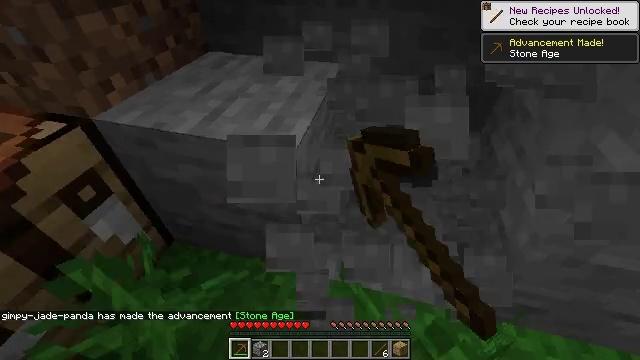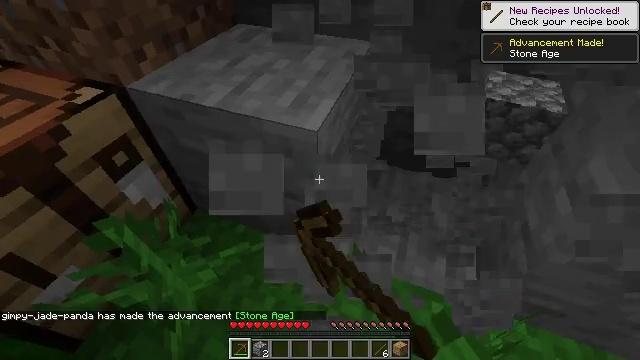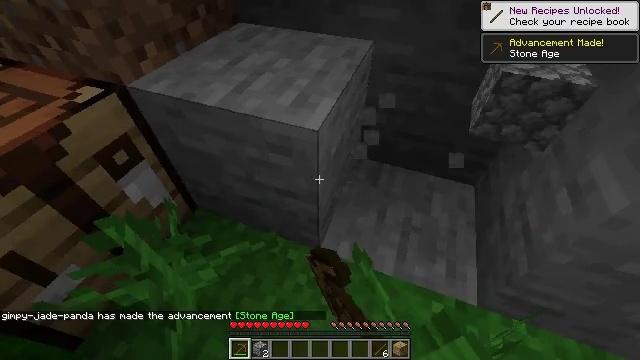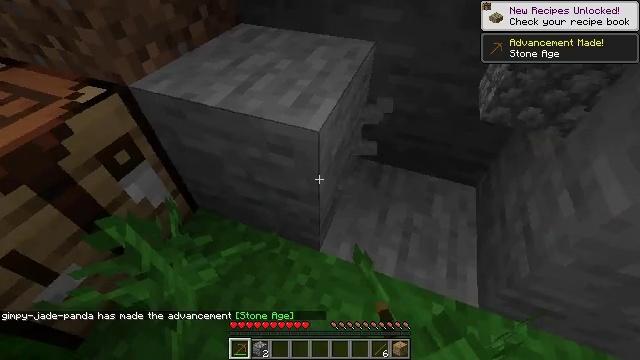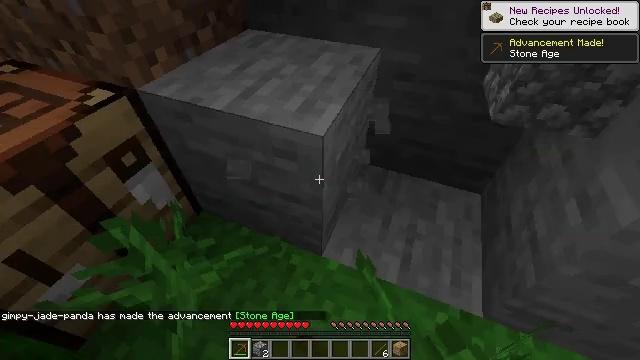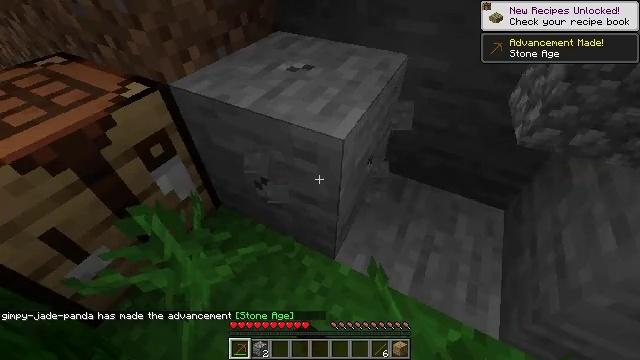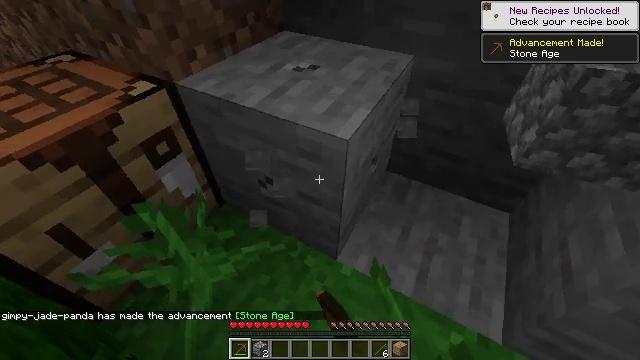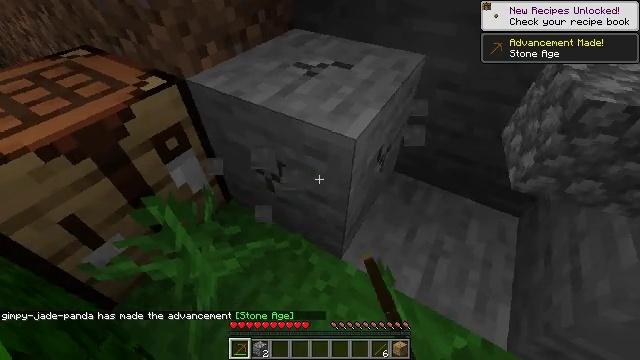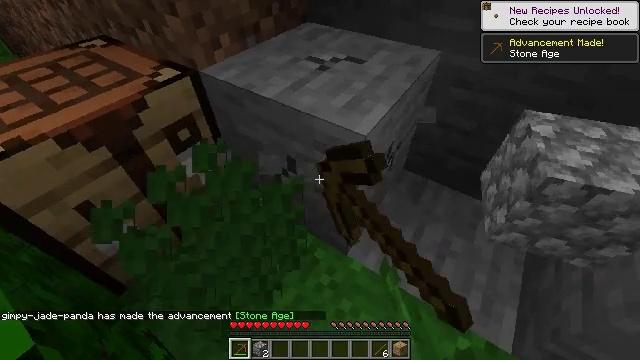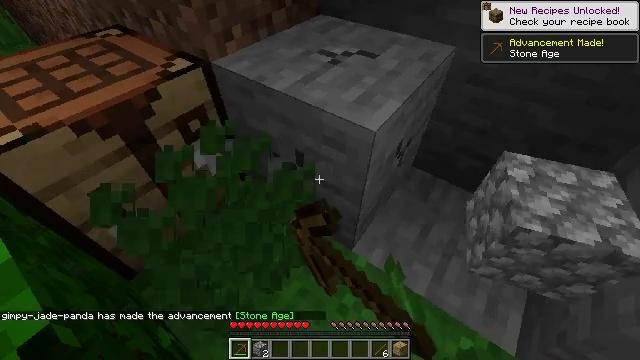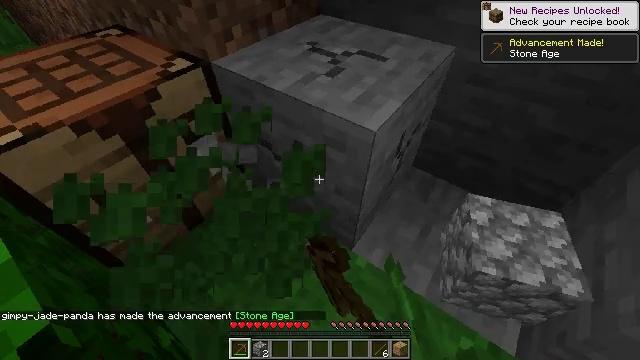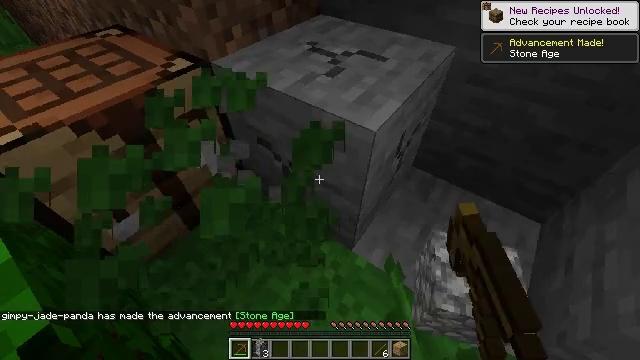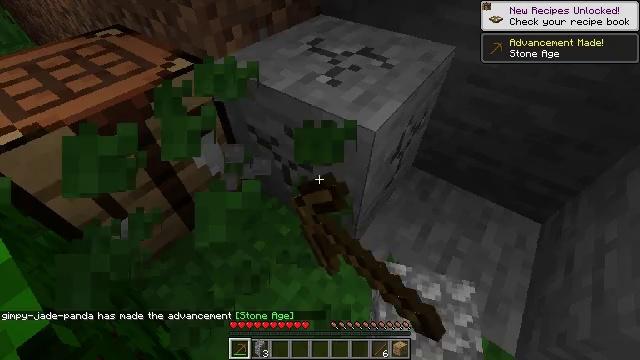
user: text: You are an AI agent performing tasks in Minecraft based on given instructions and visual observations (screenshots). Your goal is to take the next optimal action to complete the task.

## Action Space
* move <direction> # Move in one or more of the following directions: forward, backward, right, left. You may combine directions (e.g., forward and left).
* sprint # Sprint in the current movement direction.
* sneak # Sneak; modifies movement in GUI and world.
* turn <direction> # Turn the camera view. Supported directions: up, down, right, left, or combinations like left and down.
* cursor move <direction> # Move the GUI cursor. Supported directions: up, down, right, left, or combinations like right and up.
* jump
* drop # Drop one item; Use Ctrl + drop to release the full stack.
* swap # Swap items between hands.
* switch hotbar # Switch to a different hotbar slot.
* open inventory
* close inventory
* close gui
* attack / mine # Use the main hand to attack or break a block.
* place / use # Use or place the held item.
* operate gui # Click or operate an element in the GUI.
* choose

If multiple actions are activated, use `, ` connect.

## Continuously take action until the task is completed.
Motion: motion action
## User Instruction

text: Gather fern from the ground.
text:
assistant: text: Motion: turn left and down, attack / mine
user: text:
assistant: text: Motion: attack / mine
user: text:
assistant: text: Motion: attack / mine
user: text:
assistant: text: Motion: turn left and up, attack / mine
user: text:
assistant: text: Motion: turn left, attack / mine
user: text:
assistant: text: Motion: turn left, attack / mine
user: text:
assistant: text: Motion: turn left, attack / mine
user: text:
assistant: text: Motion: turn left and down, attack / mine
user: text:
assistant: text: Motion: turn left and down, attack / mine
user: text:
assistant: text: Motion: attack / mine
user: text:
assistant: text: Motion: attack / mine
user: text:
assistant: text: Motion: attack / mine
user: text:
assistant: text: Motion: attack / mine